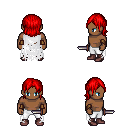
a pixel art fantasy rpg character, male body template, human, dark skin, white tattered cape, white pants, red long bangs hairstyle, leather bracers, maroon shoes, dagger, four views (front, back, left, right), 2x2 character sprite sheet, small pixel art, hard edges, no anti-aliasing